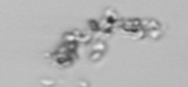
Label: detritus